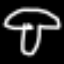
Label: mushroom